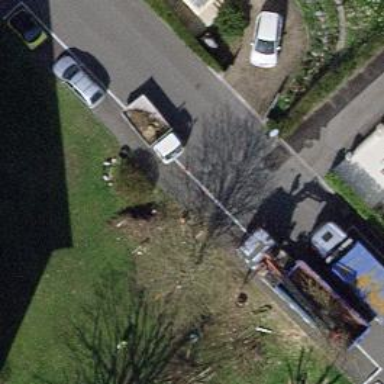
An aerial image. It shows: Street-side parking area.